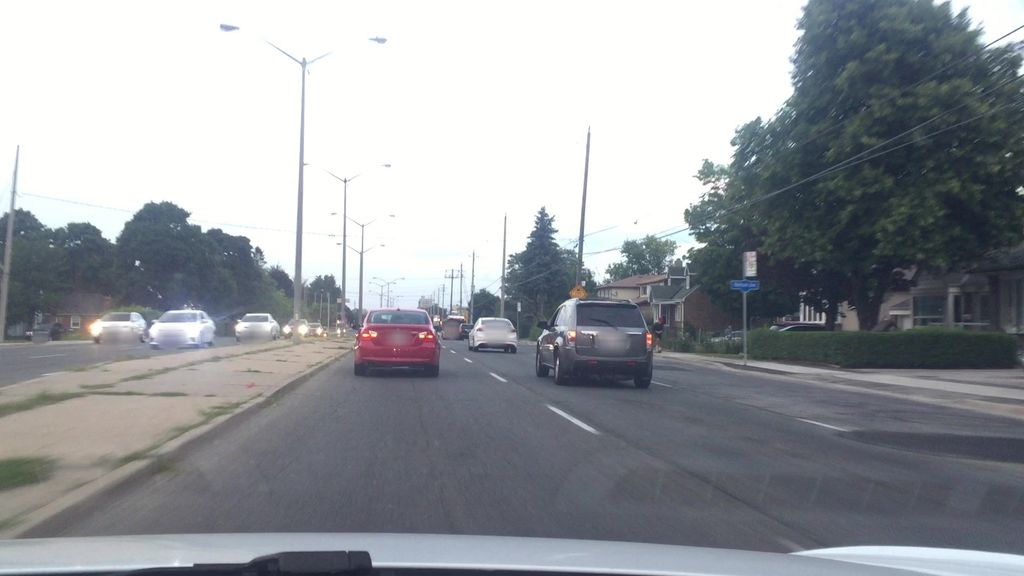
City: toronto